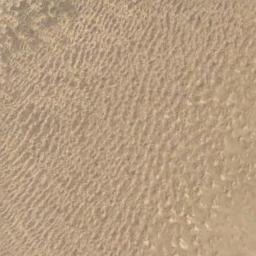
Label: desert